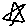
Label: star